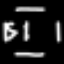
Label: octagon